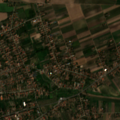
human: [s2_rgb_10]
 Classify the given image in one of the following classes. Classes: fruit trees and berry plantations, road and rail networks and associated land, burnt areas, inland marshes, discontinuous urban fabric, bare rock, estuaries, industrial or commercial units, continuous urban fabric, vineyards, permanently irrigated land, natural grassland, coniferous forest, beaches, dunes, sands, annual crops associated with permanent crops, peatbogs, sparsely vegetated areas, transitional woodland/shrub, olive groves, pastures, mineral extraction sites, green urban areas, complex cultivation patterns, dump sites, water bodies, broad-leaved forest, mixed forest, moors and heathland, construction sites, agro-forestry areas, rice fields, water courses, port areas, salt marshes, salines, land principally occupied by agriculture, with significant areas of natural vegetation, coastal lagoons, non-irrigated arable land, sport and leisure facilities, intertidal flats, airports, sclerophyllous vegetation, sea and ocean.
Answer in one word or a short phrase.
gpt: discontinuous urban fabric, non-irrigated arable land, complex cultivation patterns, land principally occupied by agriculture, with significant areas of natural vegetation